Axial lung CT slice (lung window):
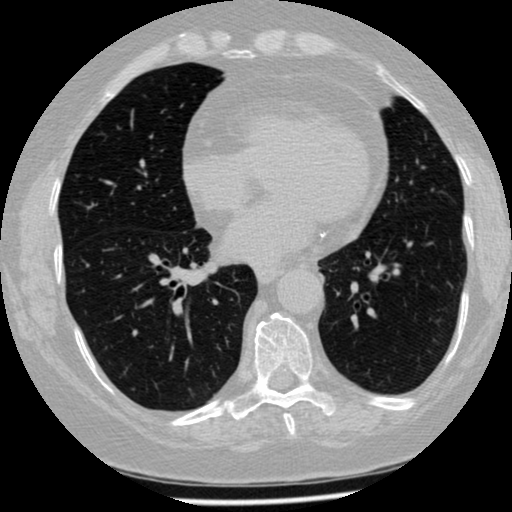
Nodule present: no